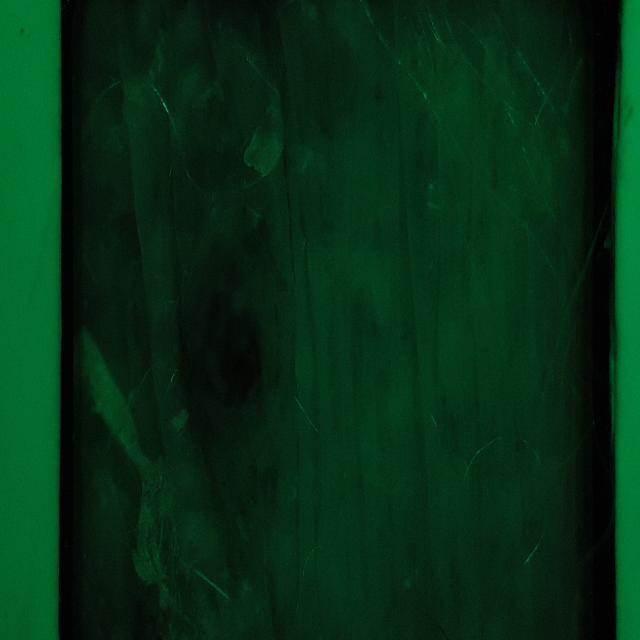
Canine hypersensitivity reaction — allergic skin response with urticaria, erythema, pruritus, and angioedema. May be food, environmental, or flea allergy related.